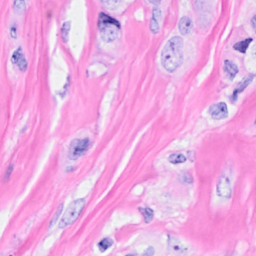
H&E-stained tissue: Breast